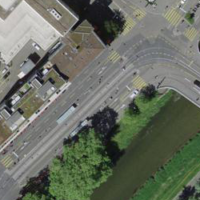
EUNIS habitat code: 57
Species observed at this site:
Corvus corone
Motacilla cinerea
Cyanistes caeruleus
Anas platyrhynchos
Aglais io
Passer domesticus
Galinsoga parviflora
Phalaris arundinacea
Chroicocephalus ridibundus
Larus michahellis
Diplotaxis tenuifolia
Parus major
Erithacus rubecula
Mergus merganser
Pieris rapae
Columba livia
Elymus repens